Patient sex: M
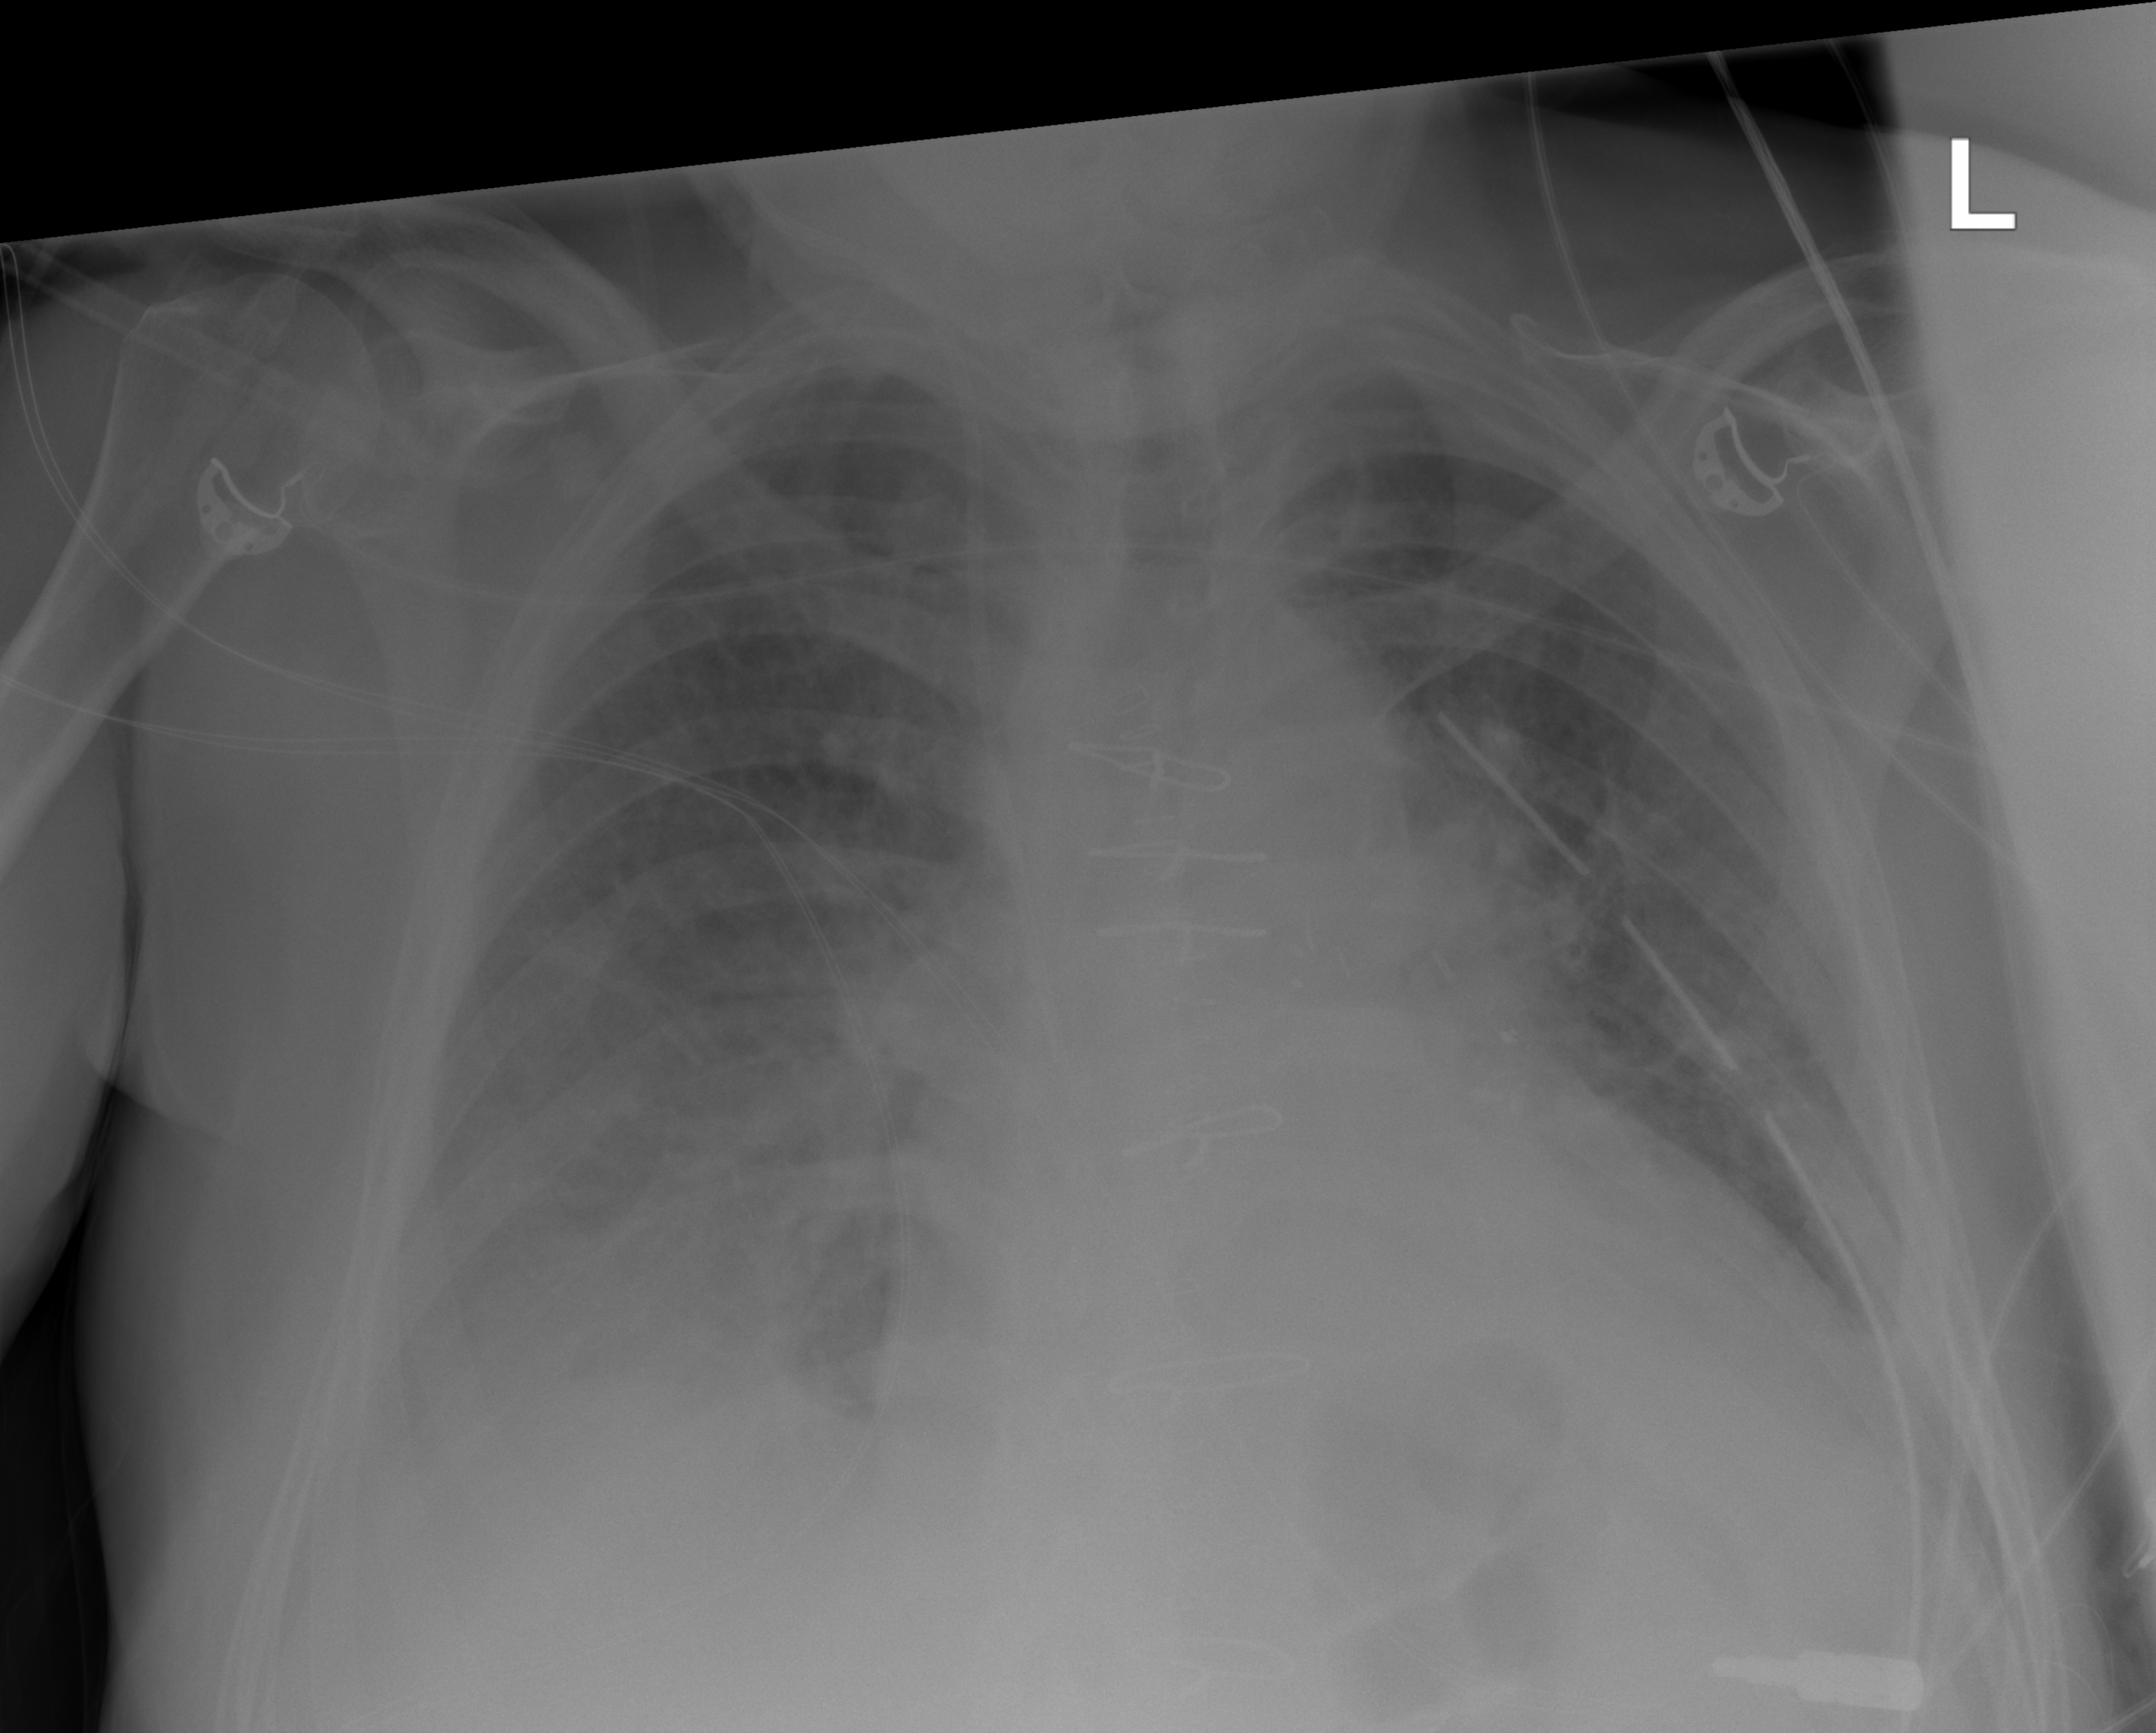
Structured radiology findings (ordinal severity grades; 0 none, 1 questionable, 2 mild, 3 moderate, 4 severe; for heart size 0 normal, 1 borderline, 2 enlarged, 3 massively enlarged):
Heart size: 2
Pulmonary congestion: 2
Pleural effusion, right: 3
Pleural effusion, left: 2
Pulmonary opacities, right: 0
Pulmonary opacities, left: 0
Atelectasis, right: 0
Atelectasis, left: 0